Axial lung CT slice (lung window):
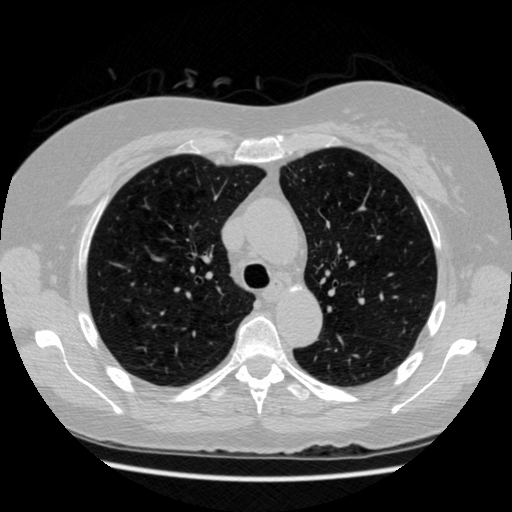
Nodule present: no